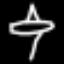
Label: airplane